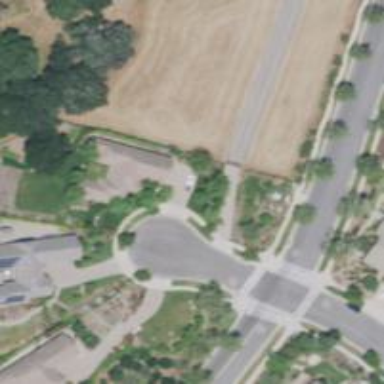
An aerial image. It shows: Turning circle on the road.